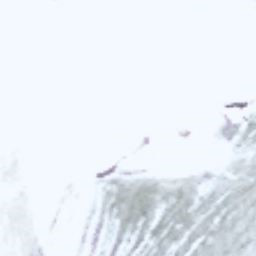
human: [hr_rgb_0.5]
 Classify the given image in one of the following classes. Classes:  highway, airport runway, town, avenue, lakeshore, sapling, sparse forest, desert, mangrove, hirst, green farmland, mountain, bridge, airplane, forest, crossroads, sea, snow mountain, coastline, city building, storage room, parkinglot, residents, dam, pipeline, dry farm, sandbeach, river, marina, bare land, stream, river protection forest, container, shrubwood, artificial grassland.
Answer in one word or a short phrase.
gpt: snow mountain